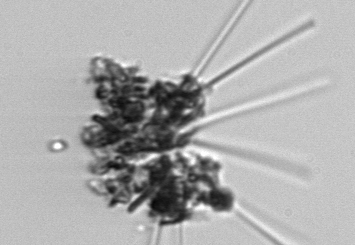
Label: Asterionellopsis_glacialis